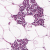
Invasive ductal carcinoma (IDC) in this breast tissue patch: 0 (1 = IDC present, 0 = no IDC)